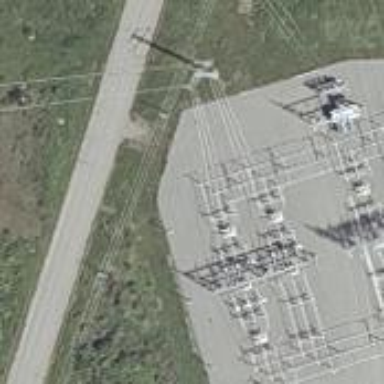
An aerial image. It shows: Switch used for power control.